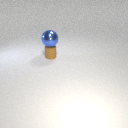
large blue metal sphere above small brown rubber cylinder